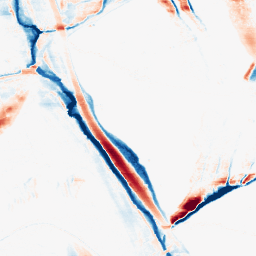
Category: morphological
Decomposition family: morphological_ellipse
Decomposition parameters: operation: average
width: 5
height: 30
Upsampling method: bspline
Upsampling parameters: scale: 2
Upsampling scale: 2